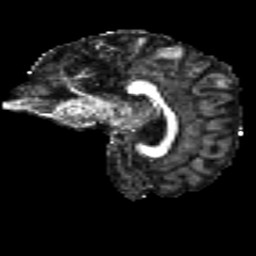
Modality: FA
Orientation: sagittal
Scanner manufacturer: siemens
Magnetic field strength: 3 T
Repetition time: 4.16 s
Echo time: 0.0806 s